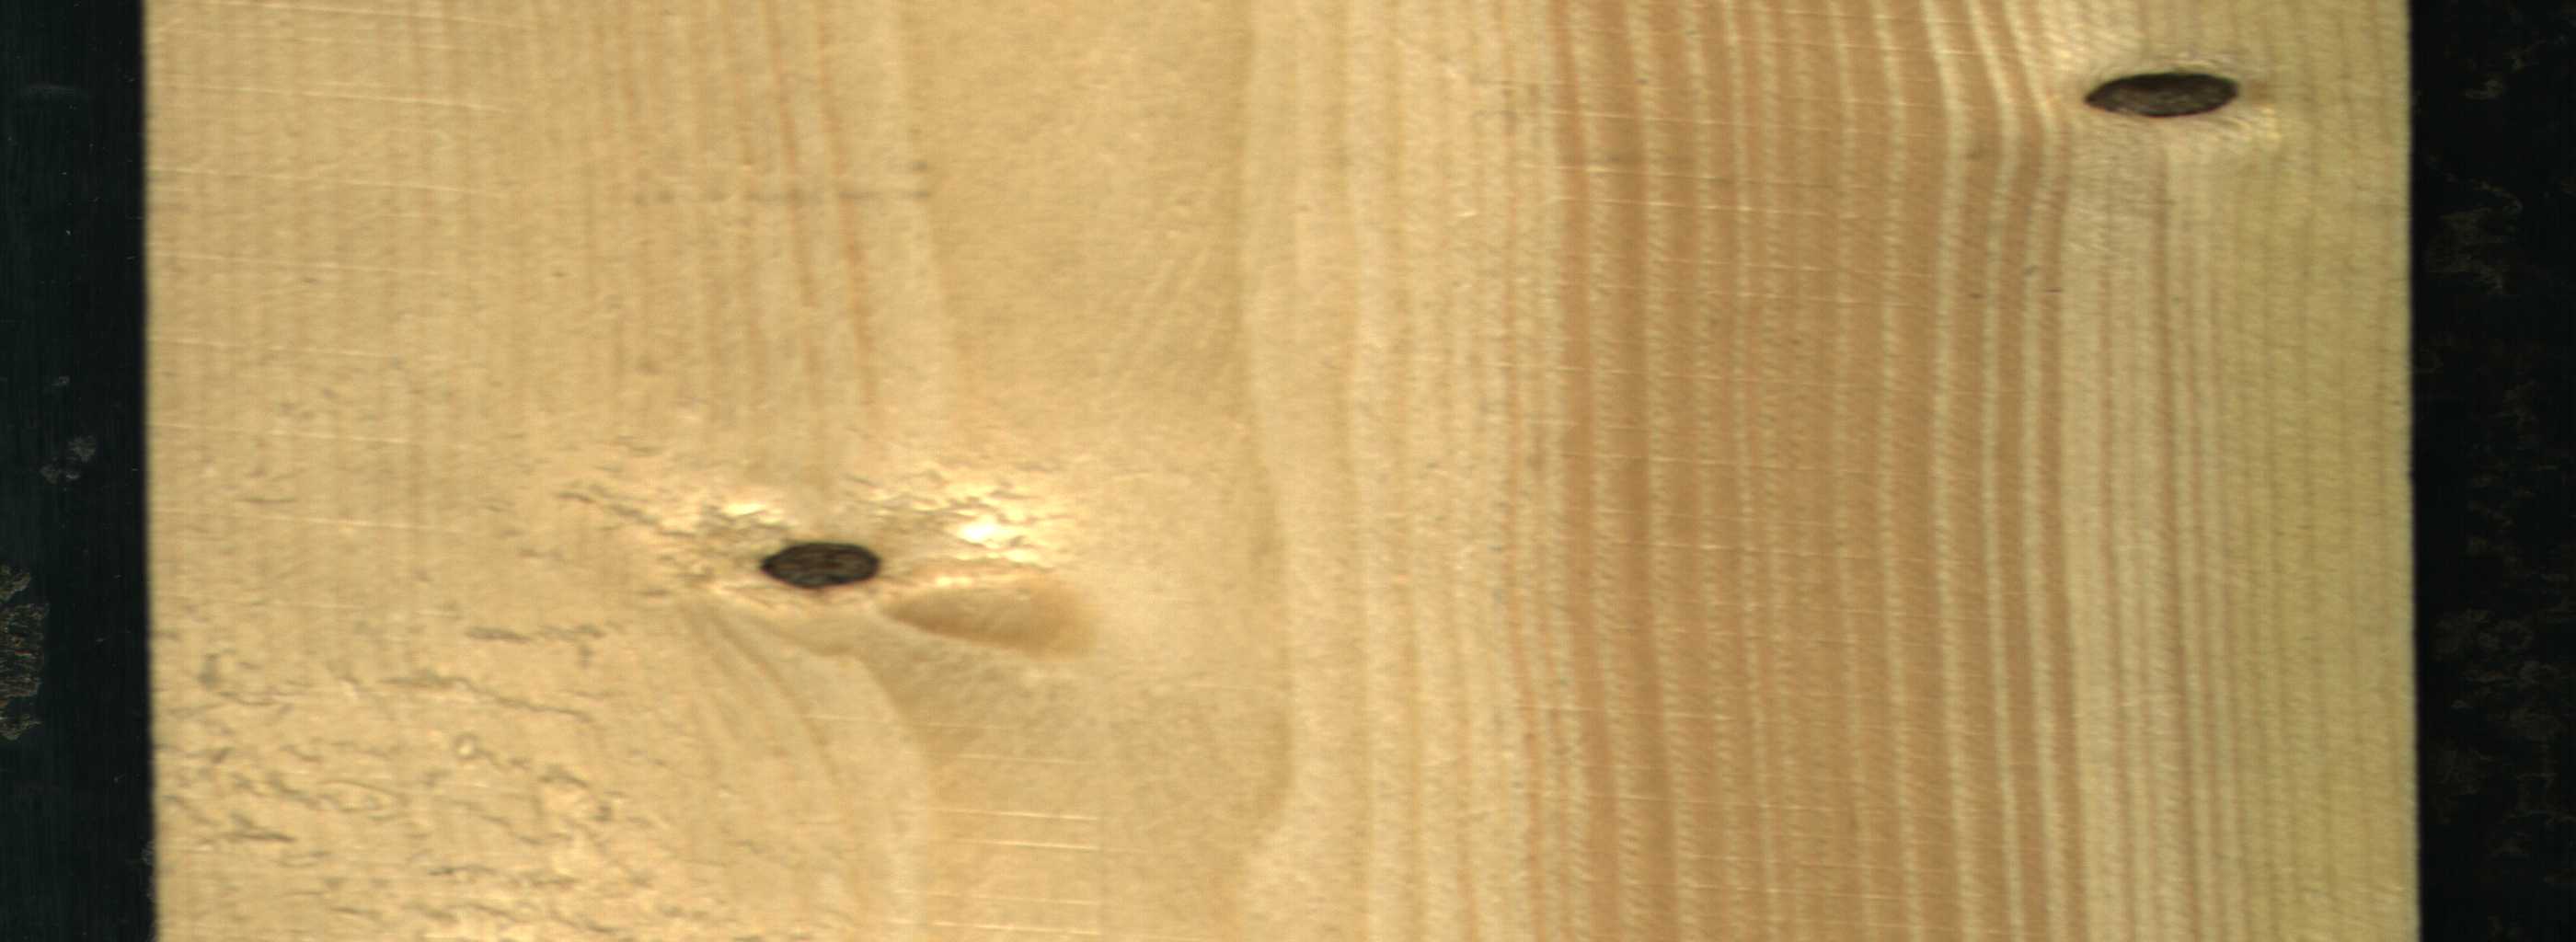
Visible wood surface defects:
Dead_Knot
Dead_Knot